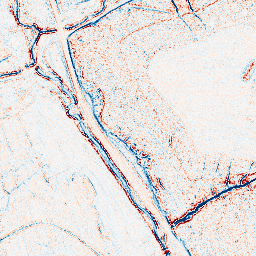
Category: edge_preserving
Decomposition family: bilateral
Decomposition parameters: d: 5
sigma_color: 75
sigma_space: 25
Upsampling method: sinc_blackman
Upsampling parameters: scale: 2
kernel_size: 8
Upsampling scale: 2